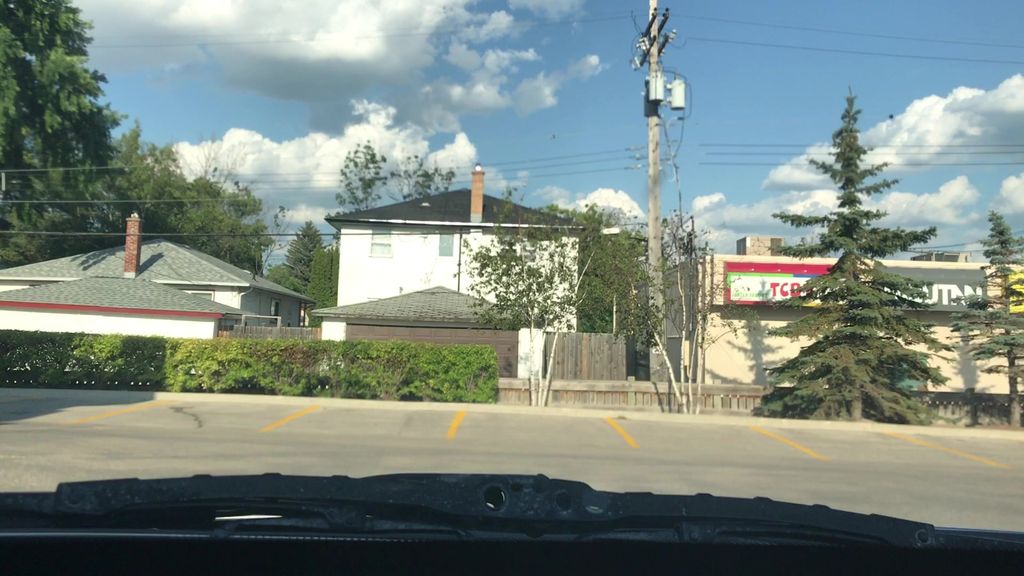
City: winnipeg